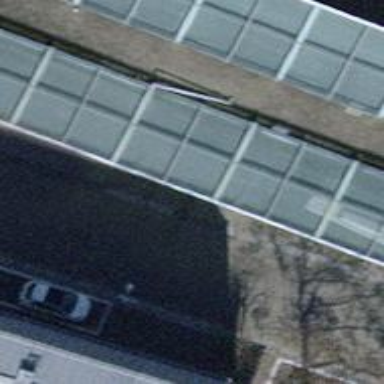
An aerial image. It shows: Bus stop with designated public transport stop position.